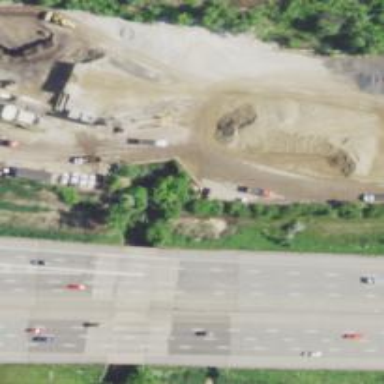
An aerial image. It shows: Culvert tunnel.